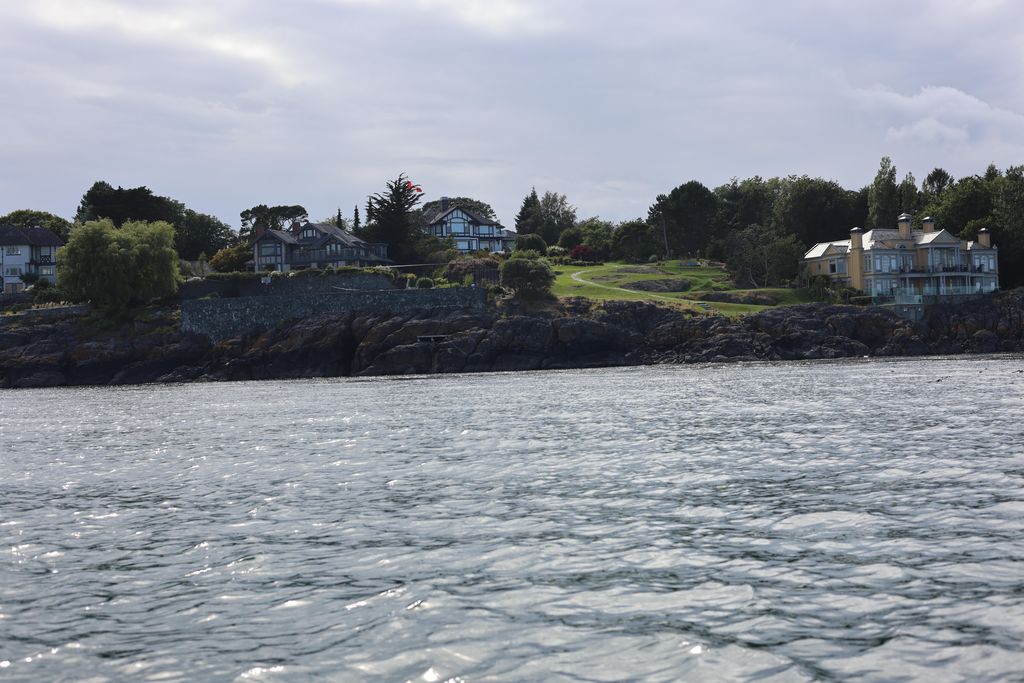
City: victoria